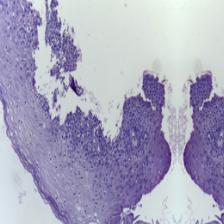
Diagnosis: OSCC